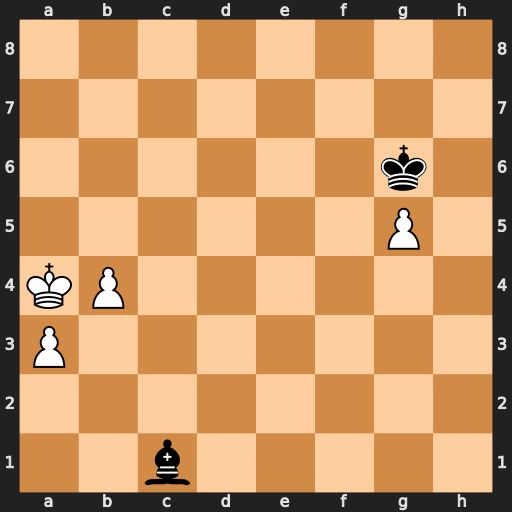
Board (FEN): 8/8/6k1/6P1/KP6/P7/8/2b5
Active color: w
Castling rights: -
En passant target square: -
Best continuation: b5 Be3 Ka5 Kxg5 b6 Kf4 Kb5